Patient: sex M, age 38
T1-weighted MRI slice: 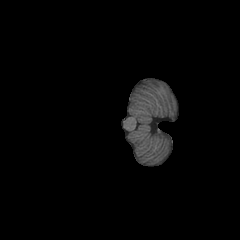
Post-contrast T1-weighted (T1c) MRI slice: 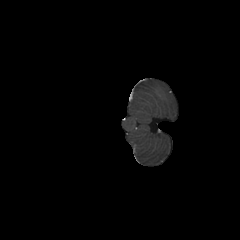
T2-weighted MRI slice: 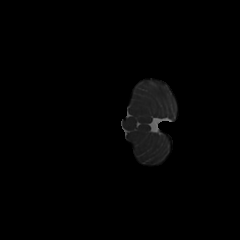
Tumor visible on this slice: no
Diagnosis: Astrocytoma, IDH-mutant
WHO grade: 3